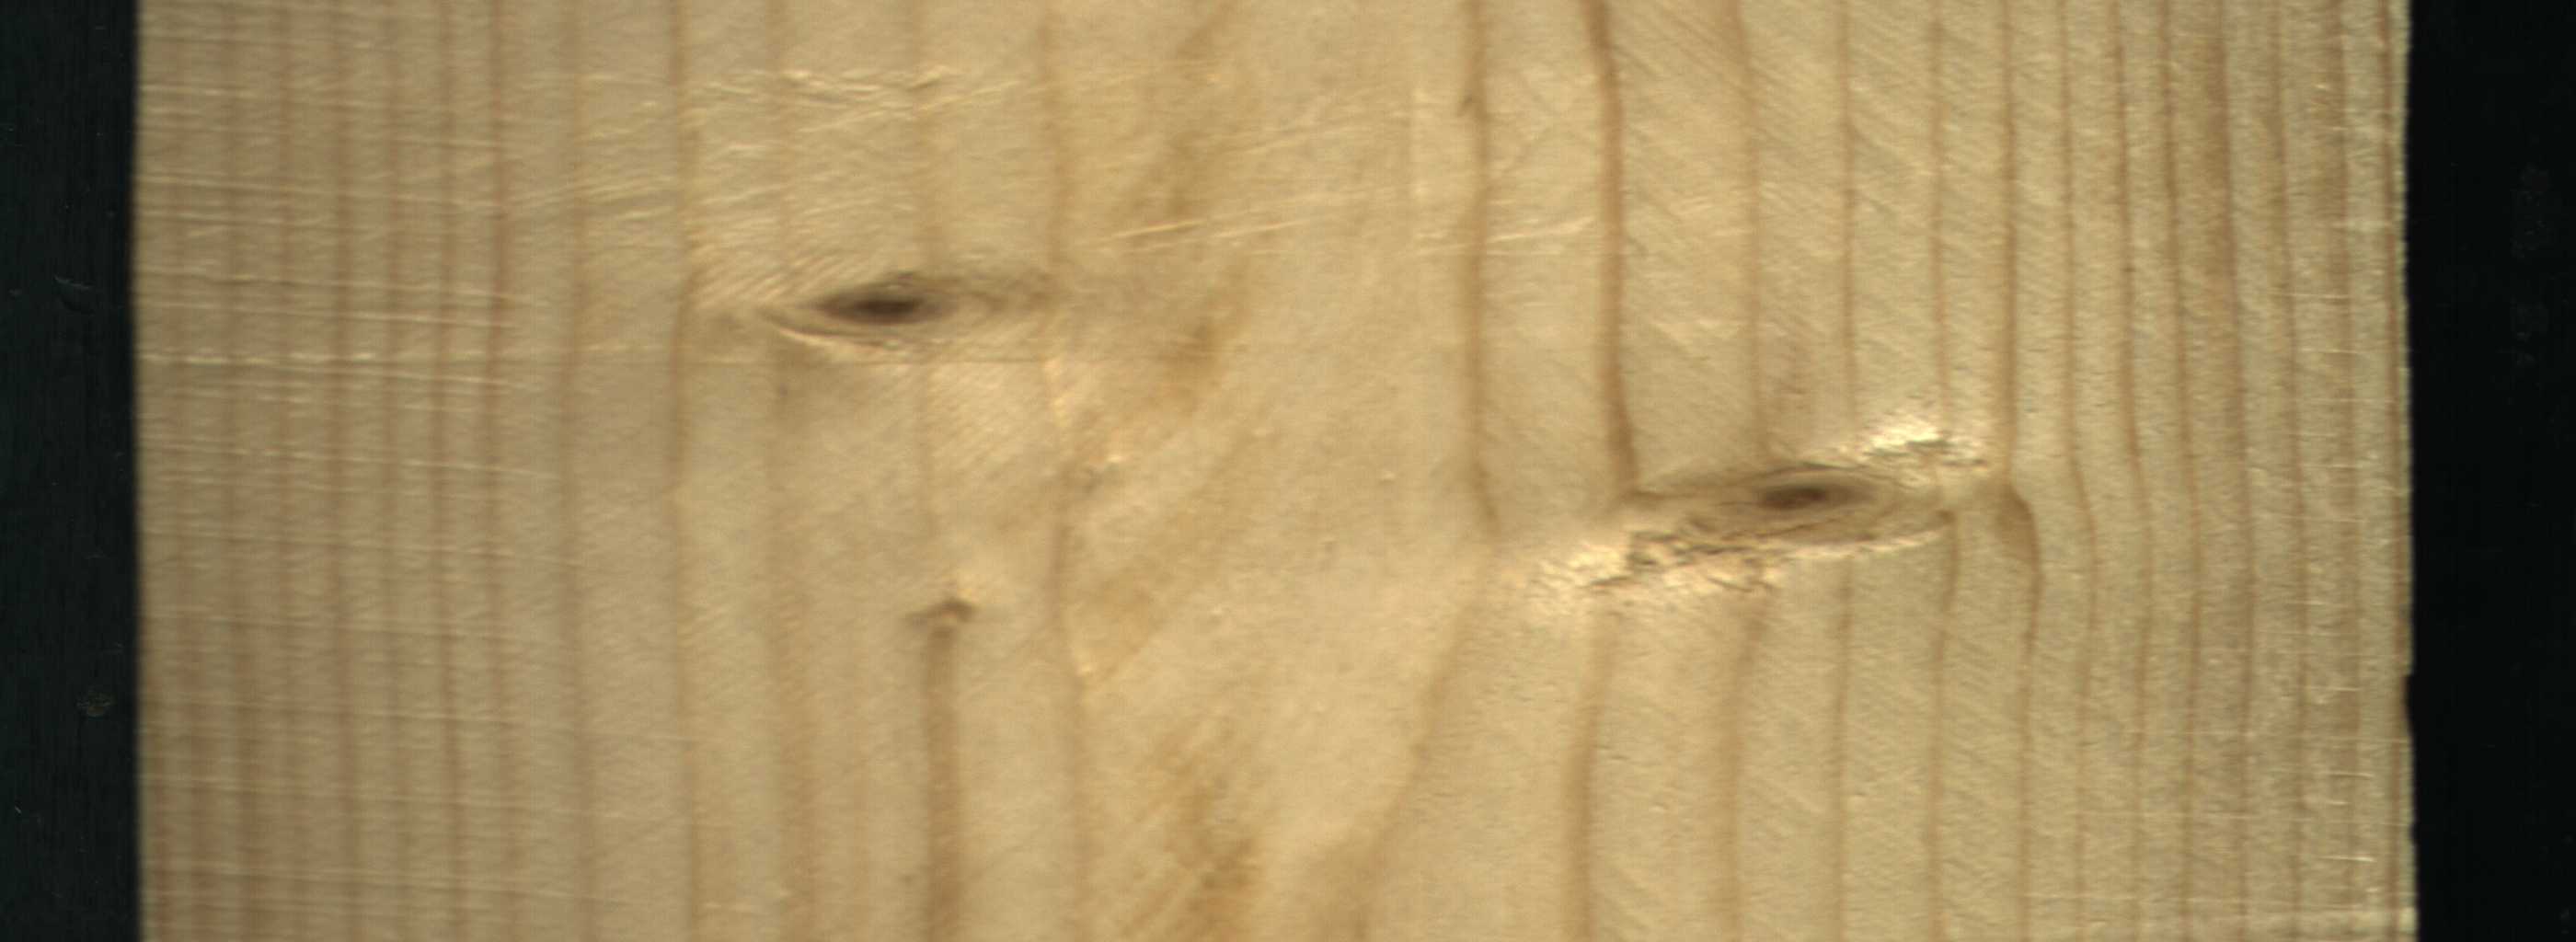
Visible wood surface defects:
Live_Knot
Live_Knot